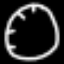
Label: clock